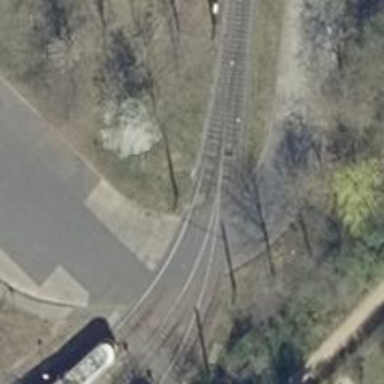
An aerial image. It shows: Tram level crossing on railway.